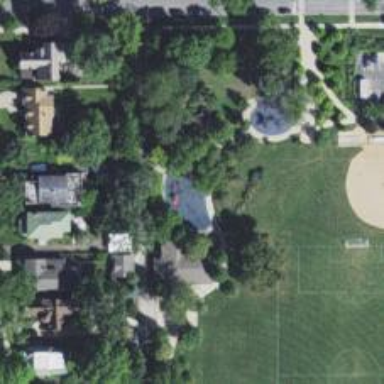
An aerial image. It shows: Springy playground.